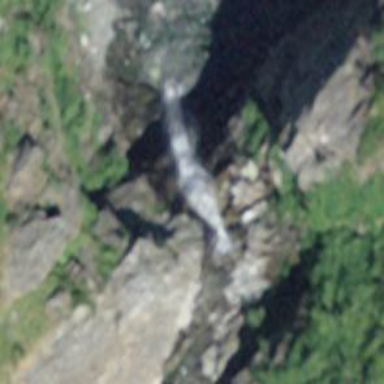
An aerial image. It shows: Beautiful waterfall in nature.